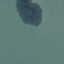
Land use / land cover: SeaLake